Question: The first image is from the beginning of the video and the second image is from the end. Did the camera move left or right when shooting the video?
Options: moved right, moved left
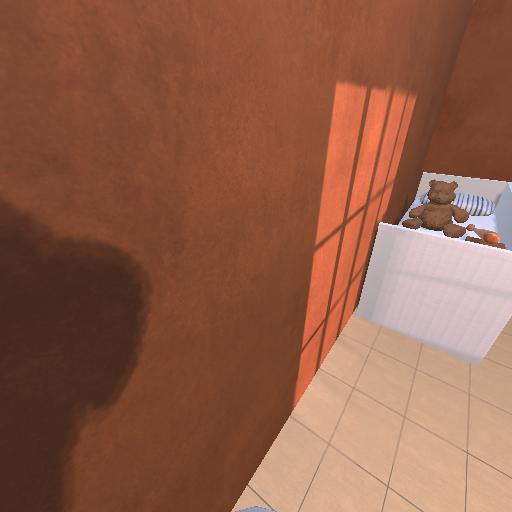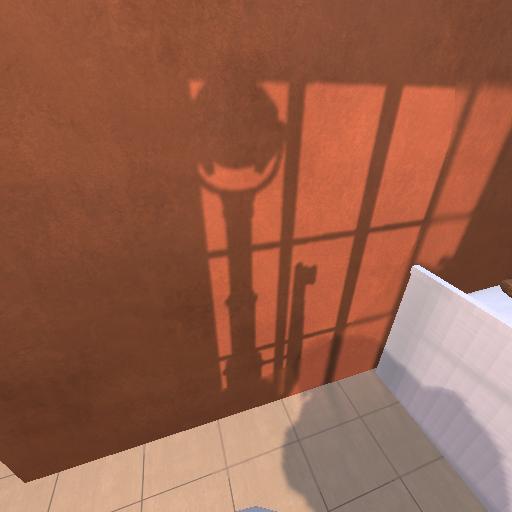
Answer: moved right